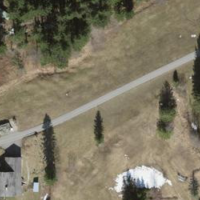
EUNIS habitat code: 24
Species observed at this site:
Rhinanthus minor